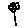
Label: flower